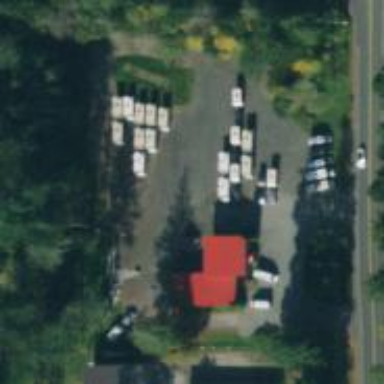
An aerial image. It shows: Car rental facility.